Question: I get empty device list on eclipse although I'm connecting a device with Android 4.2 running on it. How can I add my device to the list?

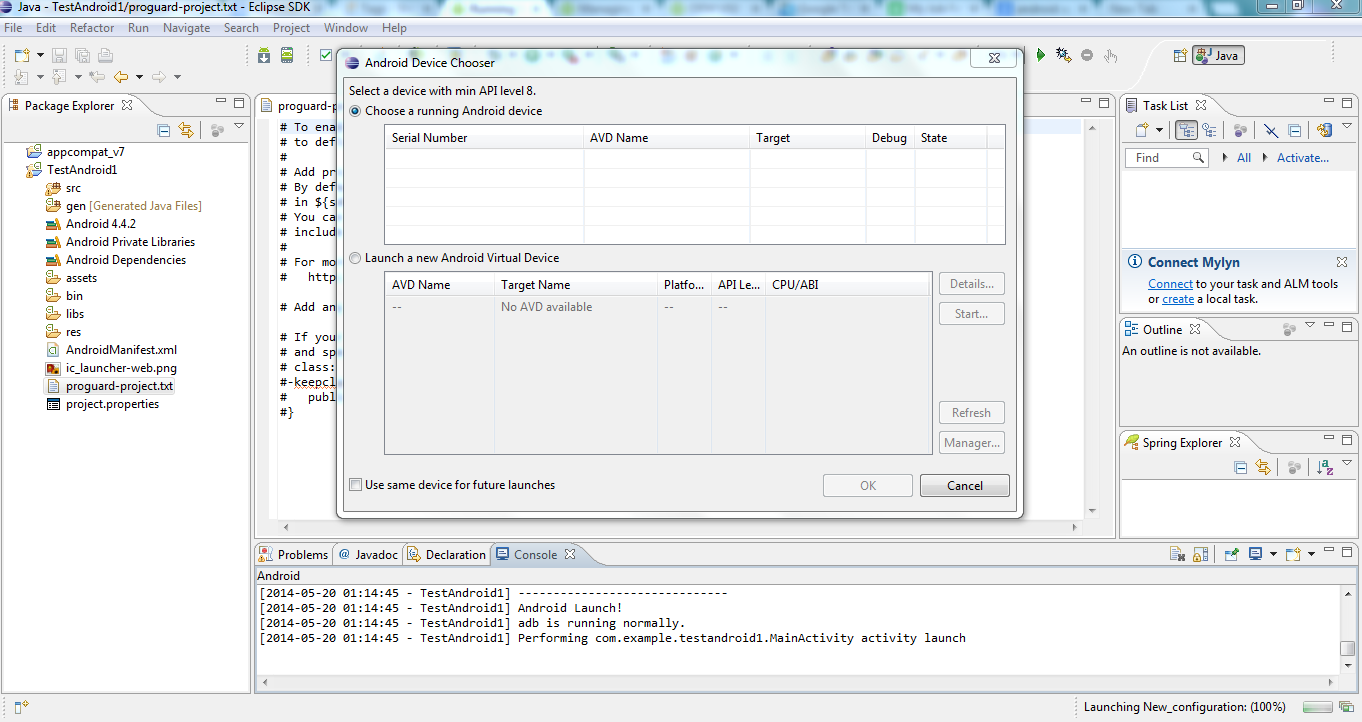
Answer: You must turn on on the device, and install the corresponding USB drivers.
See <URL>